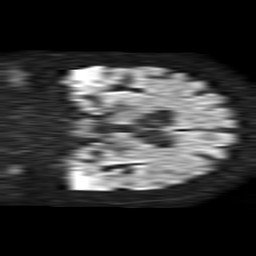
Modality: TRACE
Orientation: coronal
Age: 73
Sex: female
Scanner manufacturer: philips
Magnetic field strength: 1.5 T
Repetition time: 4.6 s
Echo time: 0.08631 s